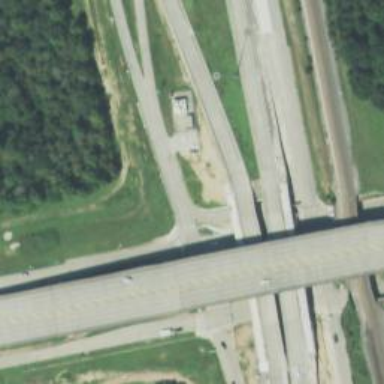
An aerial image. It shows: Primary link highway.